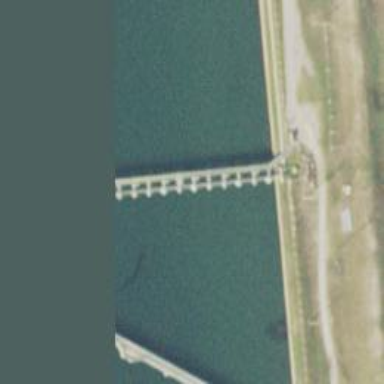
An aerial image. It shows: Man-made pier.